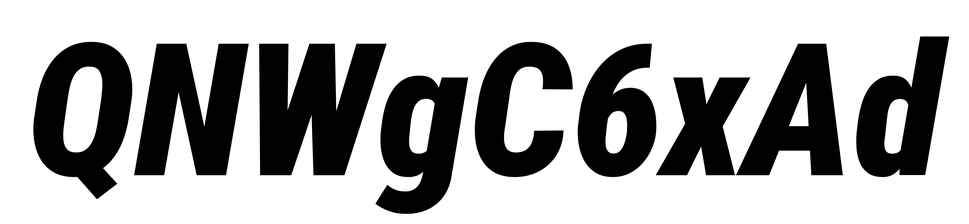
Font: Roboto-Italic_Condensed_Black_Italic